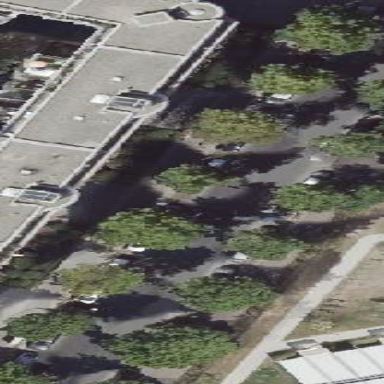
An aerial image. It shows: Street-side parking with sett surface.